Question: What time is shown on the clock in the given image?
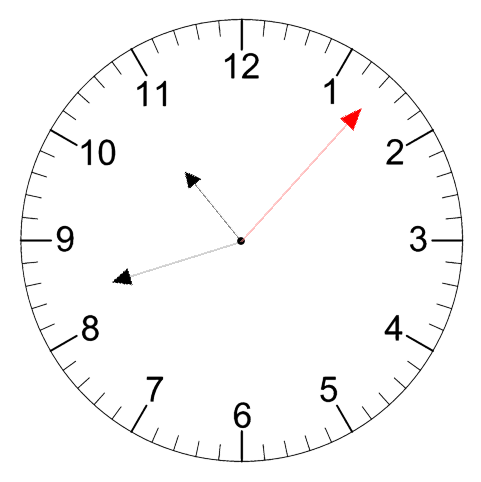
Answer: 10:42:07